Question: When placing a Bootstrap 3 button with class 'btn-link' in a block of text, the vertical alignment seems to be out by a few pixels:
'''
<div>Foo<button class="btn btn-link">Button</button>Bar</div>
'''

<URL>
How can I fix this? Removing the padding from the button improves the issue somewhat, but I'm still seeing a discrepancy of a few pixels.
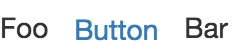
Answer: The best way to fix this would be to wrap the text nodes with '<span>' elements and then modify the <URL>:
<URL>
'''
div span {
vertical-align: middle;
}
'''
'''
<div>
<span>Foo</span>
<button class="btn btn-link">Button</button>
<span>Bar</span>
</div>
'''